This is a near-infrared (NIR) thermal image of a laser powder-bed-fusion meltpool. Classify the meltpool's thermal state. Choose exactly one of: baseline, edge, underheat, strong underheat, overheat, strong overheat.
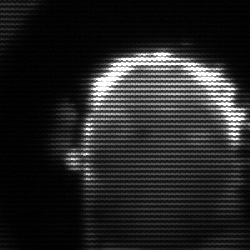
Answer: baseline